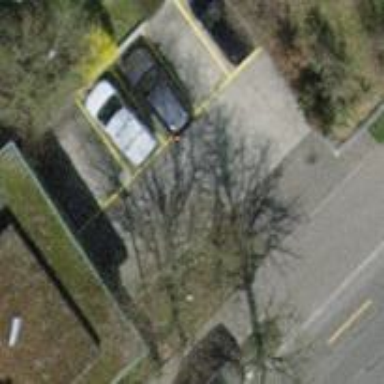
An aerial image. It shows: Parking area with asphalt surface.